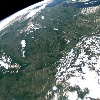
Label: land